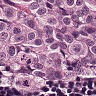
Metastatic tissue present: yes